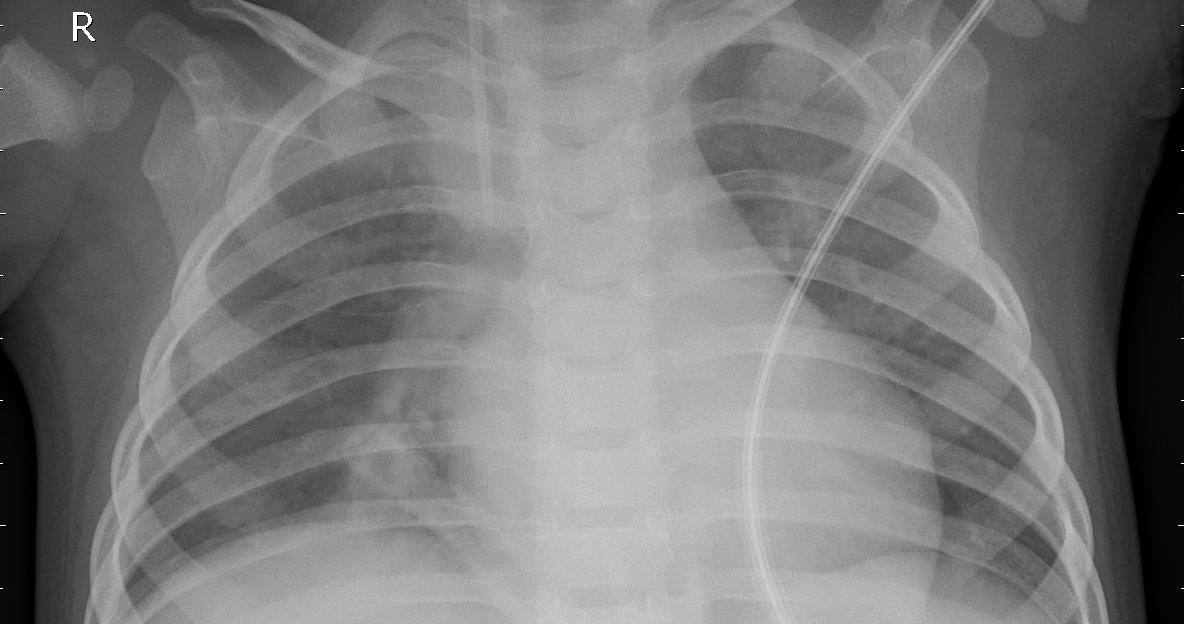
Diagnosis: PNEUMONIA